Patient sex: F
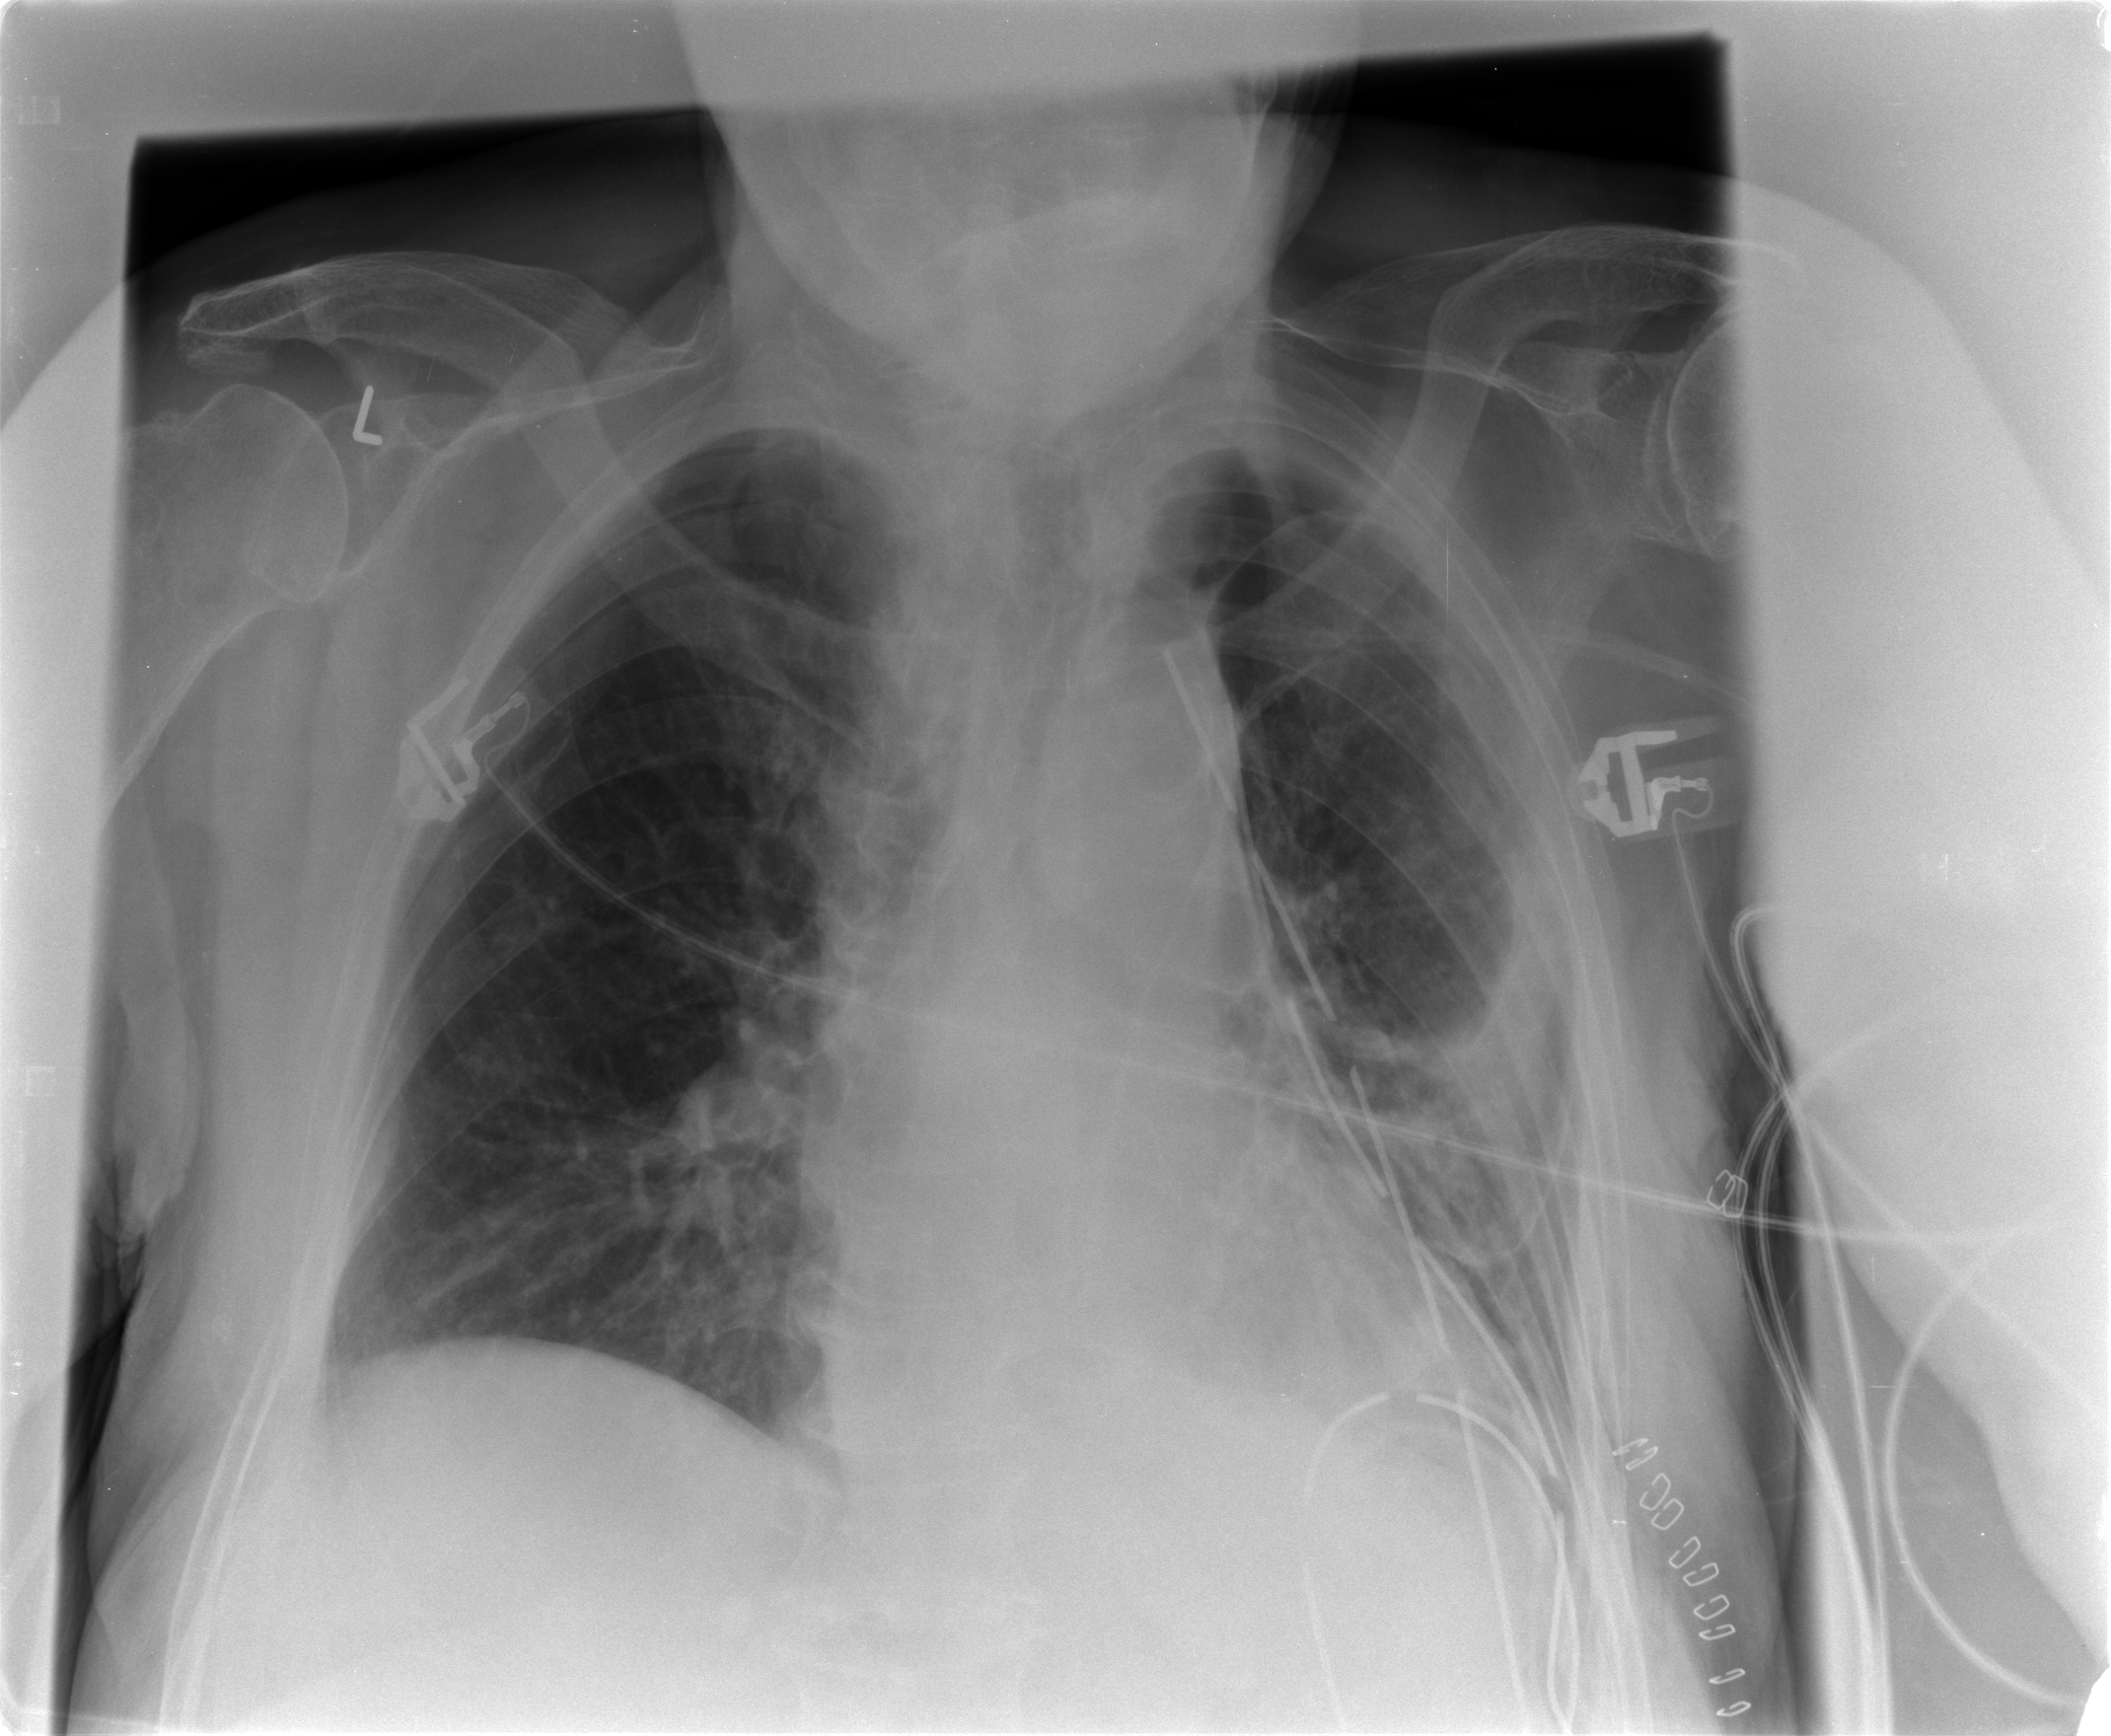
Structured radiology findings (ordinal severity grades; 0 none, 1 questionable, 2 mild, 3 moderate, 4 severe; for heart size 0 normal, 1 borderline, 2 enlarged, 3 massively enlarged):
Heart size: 2
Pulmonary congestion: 0
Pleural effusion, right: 0
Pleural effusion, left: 2
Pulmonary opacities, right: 0
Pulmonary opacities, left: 0
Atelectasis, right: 0
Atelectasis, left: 3